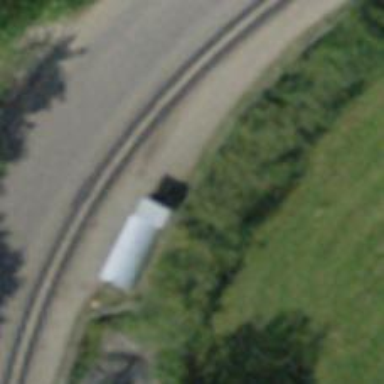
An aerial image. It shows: Recycling container for recycling.